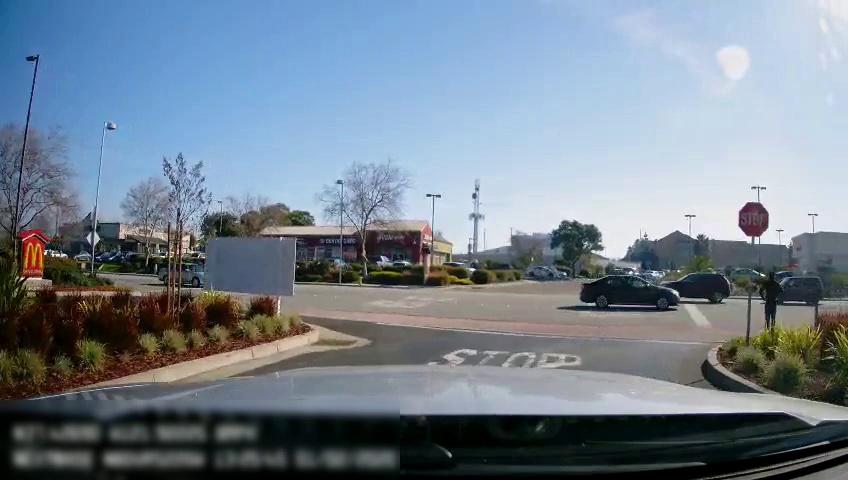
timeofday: Day
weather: Sunny
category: Drivable Space
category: Vehicles | Car
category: Vehicles | Car
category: Vehicles | Truck
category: Vehicles | SUV
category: Pedestrians
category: Vehicles | Car
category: Vehicles | Car
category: Traffic | Signs